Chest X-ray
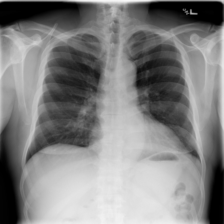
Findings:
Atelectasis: negative
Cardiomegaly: negative
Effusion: negative
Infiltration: negative
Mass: negative
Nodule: negative
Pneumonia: negative
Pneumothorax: negative
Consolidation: negative
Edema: negative
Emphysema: negative
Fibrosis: negative
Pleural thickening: negative
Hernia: negative